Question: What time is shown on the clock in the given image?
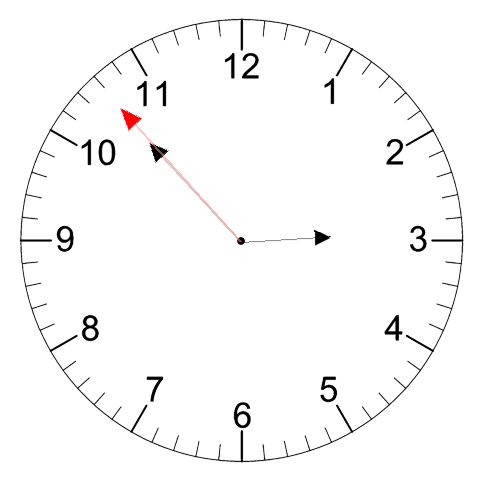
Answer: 02:52:53